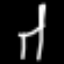
Label: chair